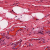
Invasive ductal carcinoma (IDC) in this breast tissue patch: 0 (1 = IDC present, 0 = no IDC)